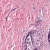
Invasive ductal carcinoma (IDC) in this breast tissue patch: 0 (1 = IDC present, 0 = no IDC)